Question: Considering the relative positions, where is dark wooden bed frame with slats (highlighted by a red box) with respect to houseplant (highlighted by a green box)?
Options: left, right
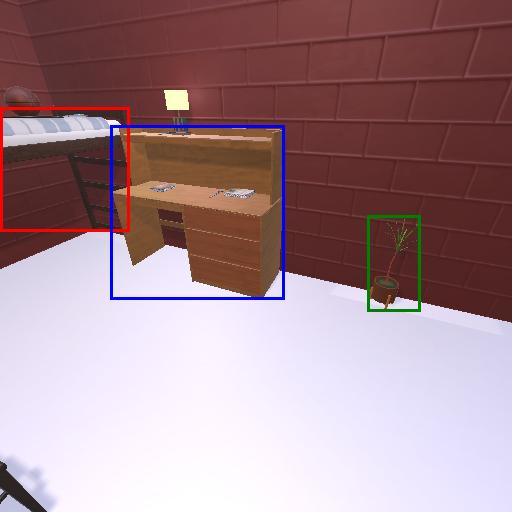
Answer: left